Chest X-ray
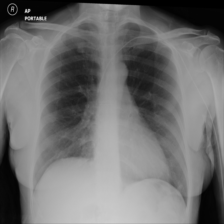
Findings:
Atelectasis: negative
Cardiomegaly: negative
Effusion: negative
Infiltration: negative
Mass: negative
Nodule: negative
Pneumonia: negative
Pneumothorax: negative
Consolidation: negative
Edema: negative
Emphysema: negative
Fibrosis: negative
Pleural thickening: negative
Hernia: negative